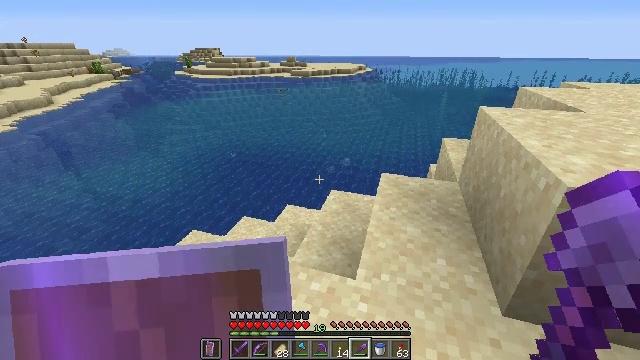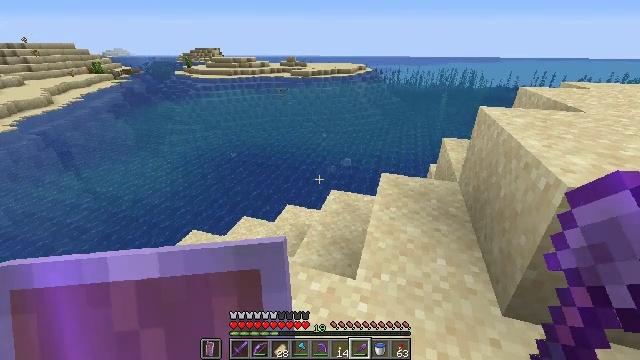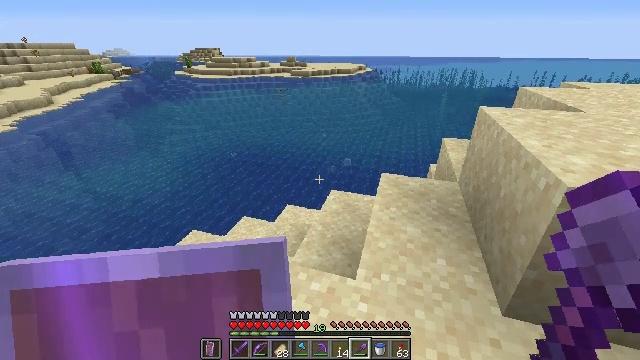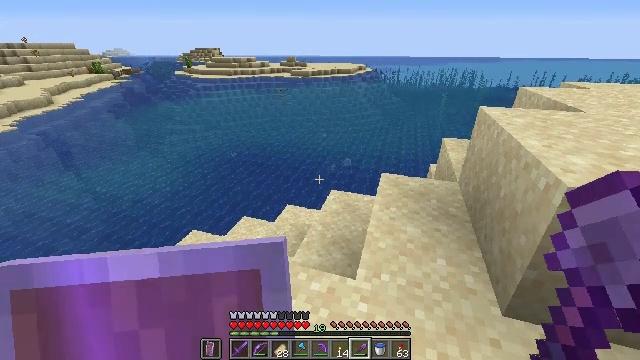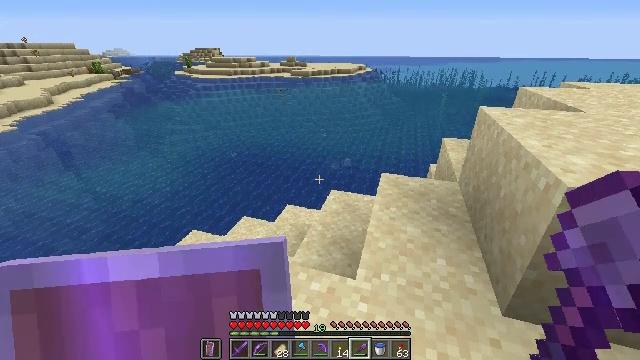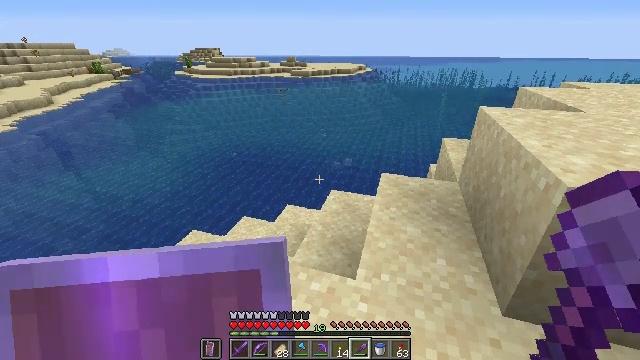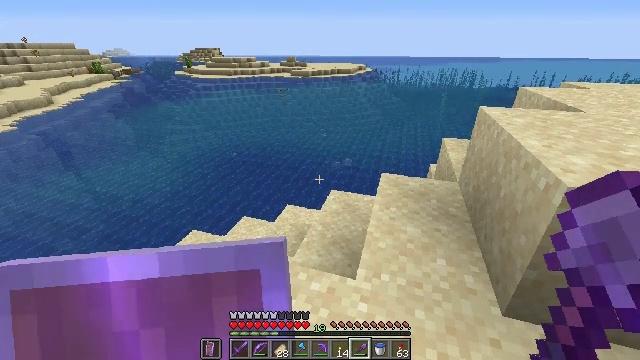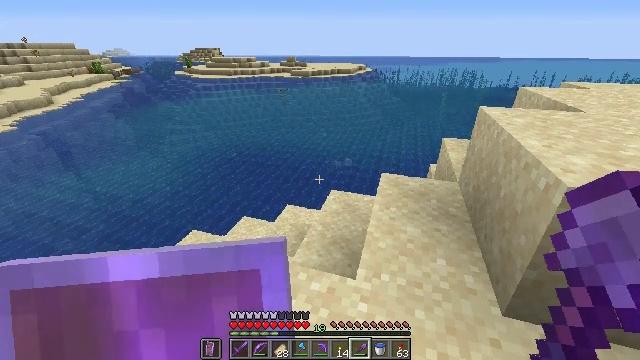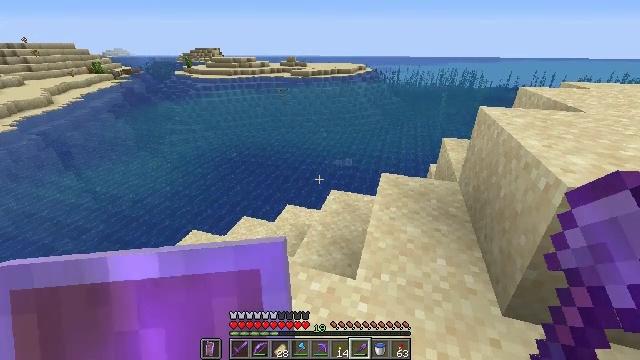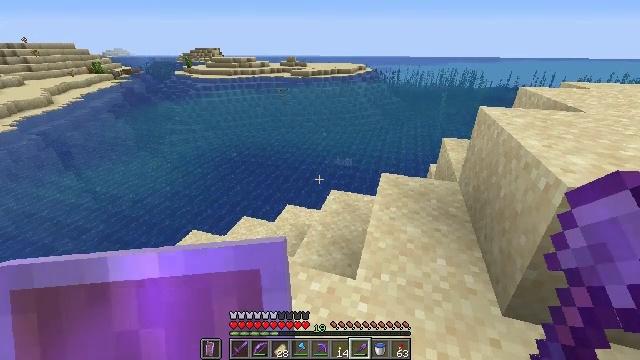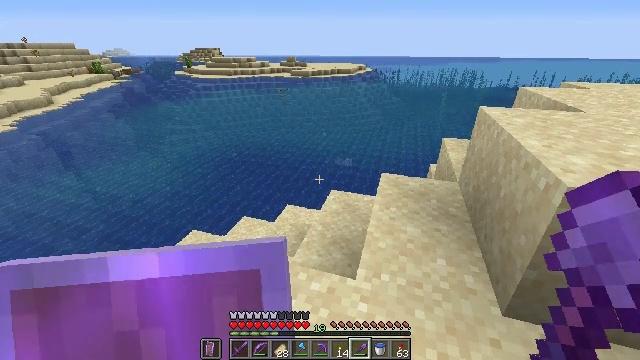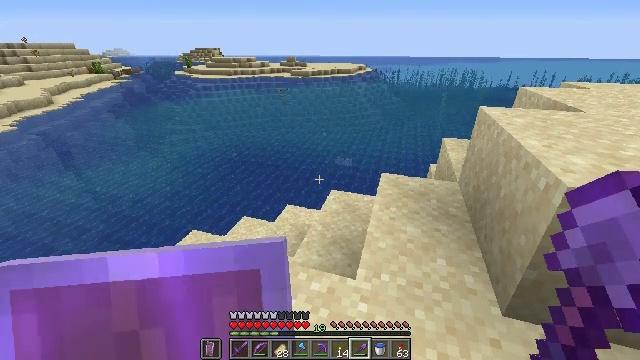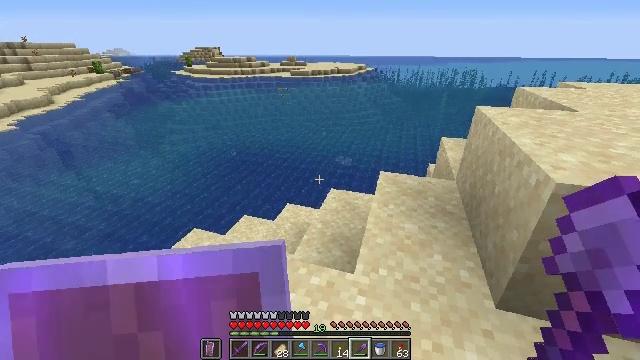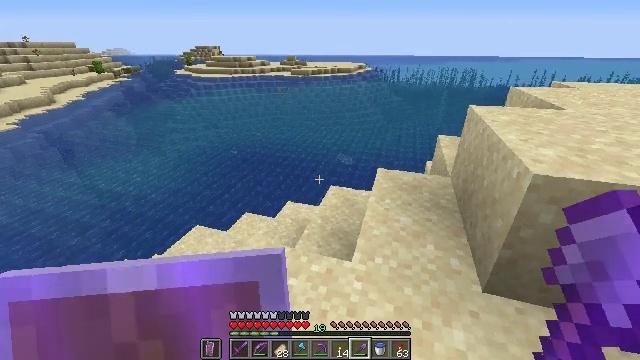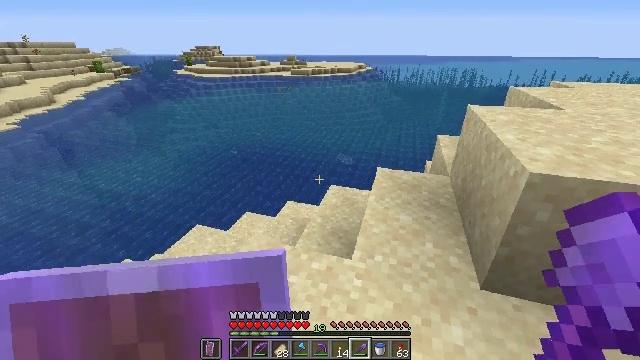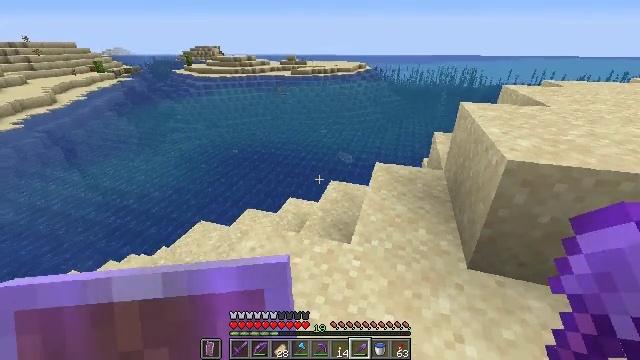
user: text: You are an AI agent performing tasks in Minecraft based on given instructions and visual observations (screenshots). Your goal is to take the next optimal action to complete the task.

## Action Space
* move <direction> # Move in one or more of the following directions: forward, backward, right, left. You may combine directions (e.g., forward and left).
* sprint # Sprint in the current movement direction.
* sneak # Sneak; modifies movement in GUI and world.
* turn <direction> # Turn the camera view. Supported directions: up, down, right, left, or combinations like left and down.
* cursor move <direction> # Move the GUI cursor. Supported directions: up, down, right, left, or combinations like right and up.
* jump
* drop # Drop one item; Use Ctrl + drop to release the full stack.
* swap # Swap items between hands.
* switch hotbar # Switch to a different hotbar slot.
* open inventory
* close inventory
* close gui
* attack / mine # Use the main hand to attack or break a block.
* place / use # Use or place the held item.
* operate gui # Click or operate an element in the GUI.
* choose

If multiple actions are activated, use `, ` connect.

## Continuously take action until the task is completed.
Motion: motion action
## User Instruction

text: Mine sand by the water.
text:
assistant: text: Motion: no_op
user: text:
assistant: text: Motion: no_op
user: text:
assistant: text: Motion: no_op
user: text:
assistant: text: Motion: no_op
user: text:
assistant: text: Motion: no_op
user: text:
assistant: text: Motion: no_op
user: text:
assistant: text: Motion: no_op
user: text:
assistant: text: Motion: no_op
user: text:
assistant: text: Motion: no_op
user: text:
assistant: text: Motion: no_op
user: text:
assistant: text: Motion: no_op
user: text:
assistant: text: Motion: move back
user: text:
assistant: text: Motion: move back
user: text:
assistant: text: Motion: move back
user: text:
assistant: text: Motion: move back
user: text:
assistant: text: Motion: move back
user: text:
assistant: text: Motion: move back, turn right and up
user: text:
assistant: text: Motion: turn right and up
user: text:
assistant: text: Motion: turn right and up
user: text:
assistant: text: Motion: turn right and up
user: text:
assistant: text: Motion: turn right and up
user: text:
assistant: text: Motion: no_op
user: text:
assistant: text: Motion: no_op
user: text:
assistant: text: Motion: no_op
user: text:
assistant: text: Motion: no_op
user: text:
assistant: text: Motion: no_op
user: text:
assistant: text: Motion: no_op
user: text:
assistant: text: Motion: no_op
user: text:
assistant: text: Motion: turn left
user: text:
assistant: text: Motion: turn left and down